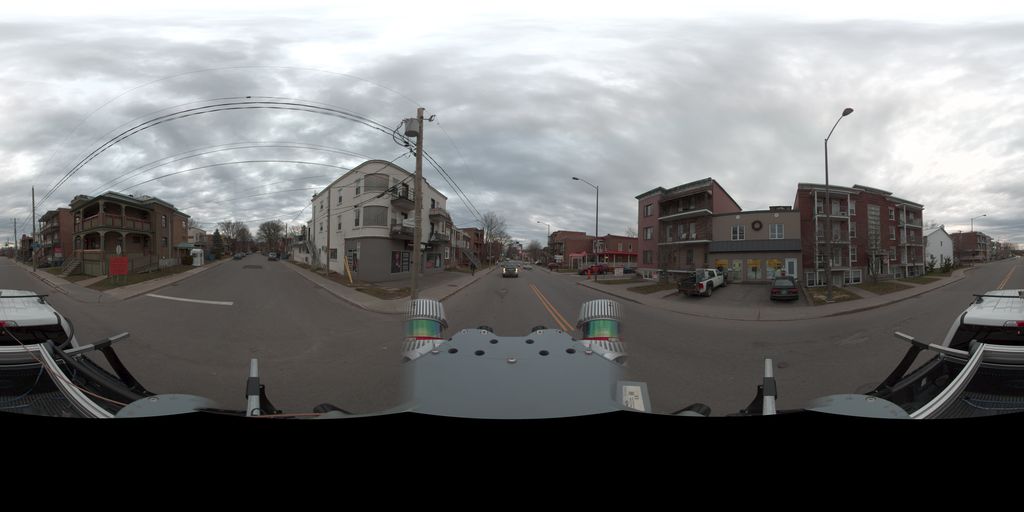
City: quebec_city